Question:
I am new to Android studio programming. Here I want to run , so that I can get the . When I open the window, it is just giving me some options, as in the screenshot given above. The option is not mentioned anywhere. I hadn't done anything on the project. I have just created a new project.In this situation, how can I get the SHA1 fingerprint. Any help is deeply appreciated.
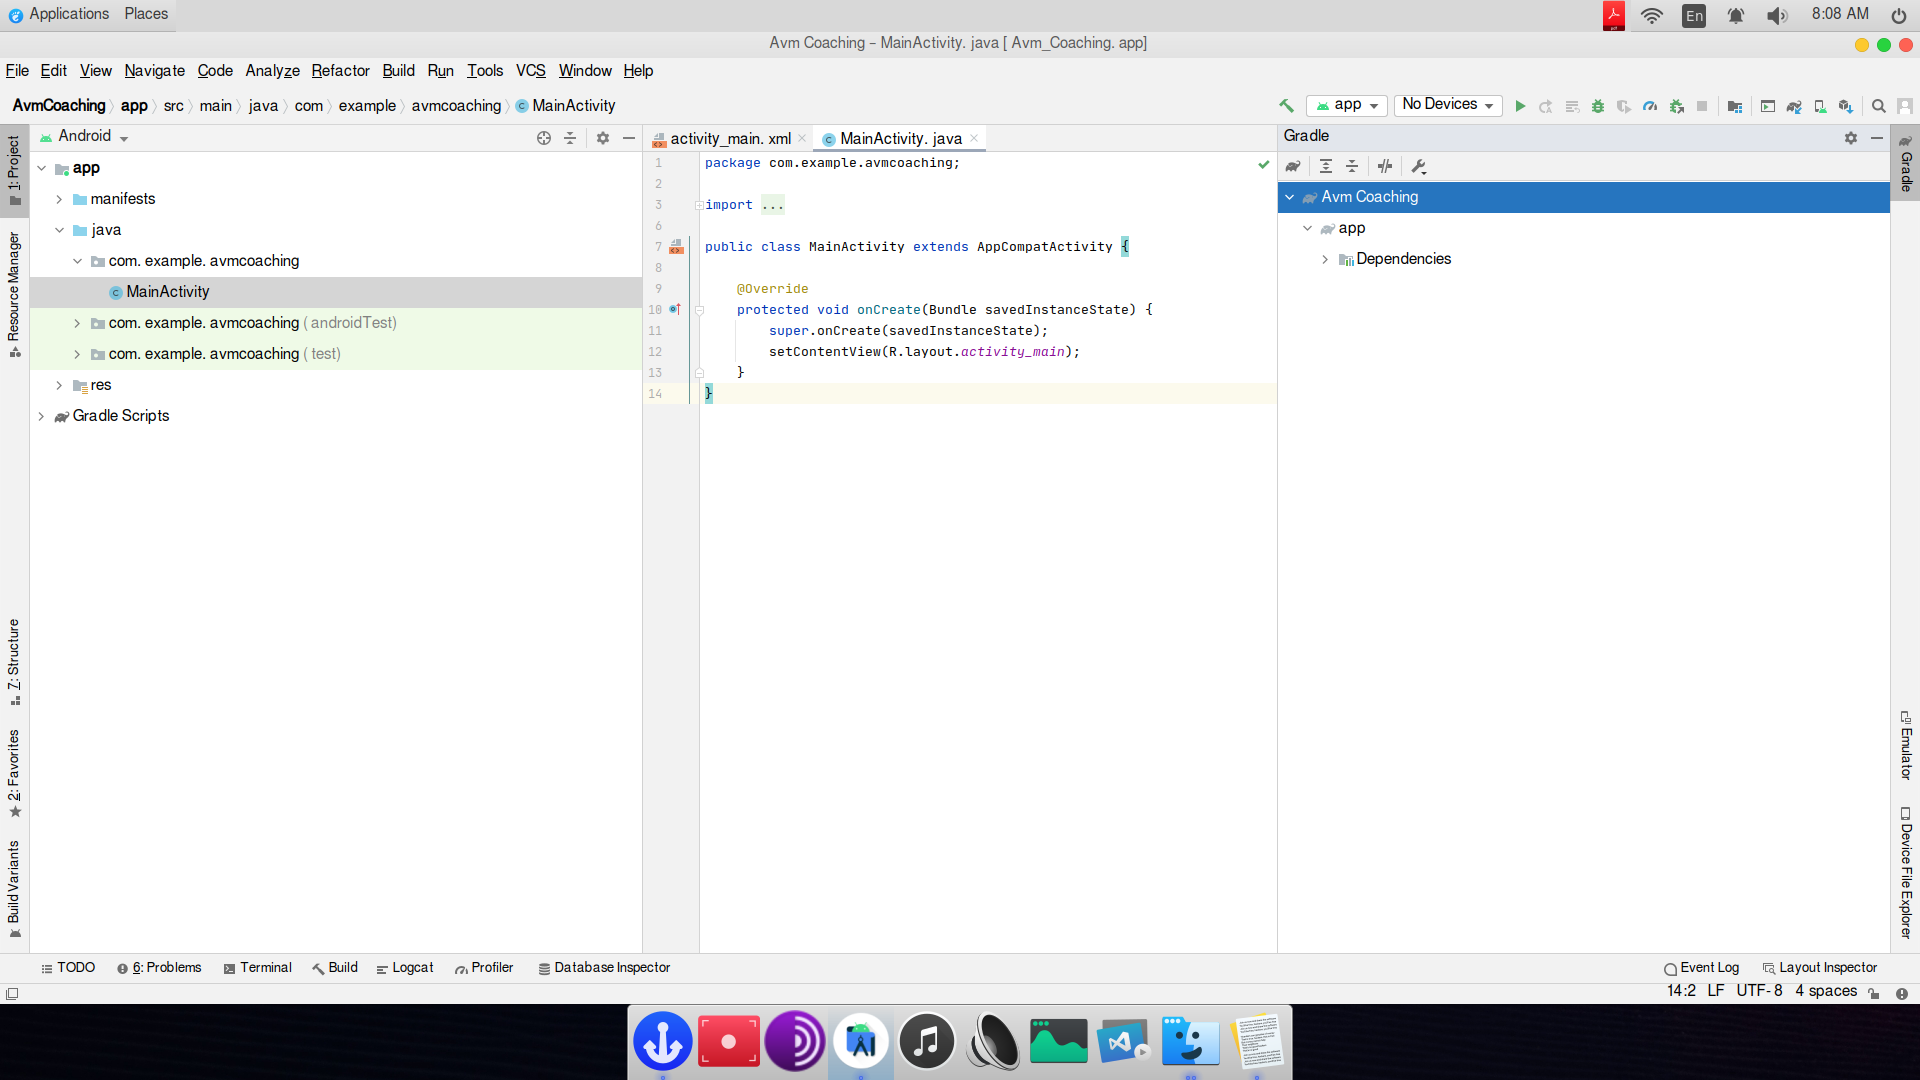
Answer: Now i have founded the answer myself.
If the signing report is missing on your gradle file and you need to get the :
1.Open the
2.Click on File menu -> Select New -> Click on Google -> Select
3.On the resulting dialog box, simply click .
4.Open it's File.
5.SHA-1 fingerprint will be on it , marked as a .
6.After copying the SHA-1 fingerprint, simply press to undo creating the google maps activity.
It will work fine.